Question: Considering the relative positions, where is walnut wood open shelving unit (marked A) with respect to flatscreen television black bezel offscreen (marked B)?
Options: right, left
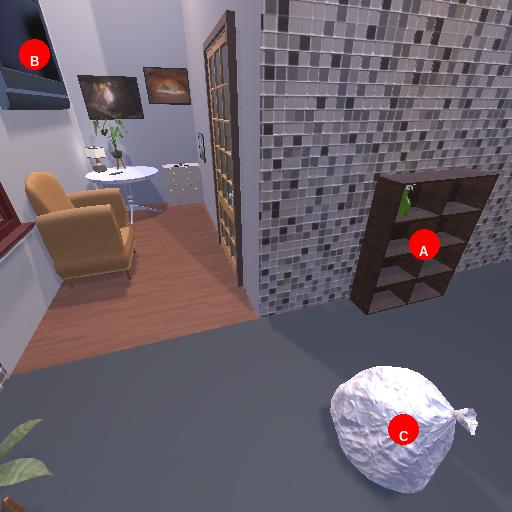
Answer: right